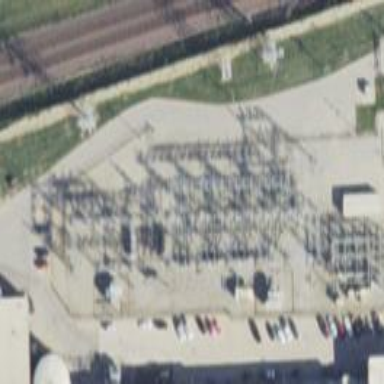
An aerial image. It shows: Power substation specializing in generation.